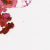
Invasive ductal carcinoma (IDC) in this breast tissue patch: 0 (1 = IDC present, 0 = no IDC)